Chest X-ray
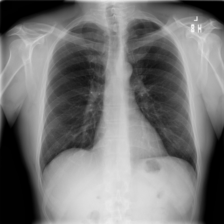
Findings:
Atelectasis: negative
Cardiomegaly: negative
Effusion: negative
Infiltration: negative
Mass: negative
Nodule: negative
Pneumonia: negative
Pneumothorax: negative
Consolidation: negative
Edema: negative
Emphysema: negative
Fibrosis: negative
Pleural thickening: negative
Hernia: negative